Interaction volume radius: 10 \u00c5
Interaction volume height: 10 \u00c5
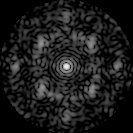
Disorder parameter: 0.6326